Field crop: maize
Growth stage: 2
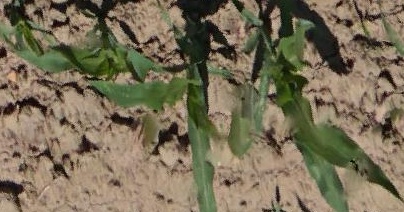
Species: maize